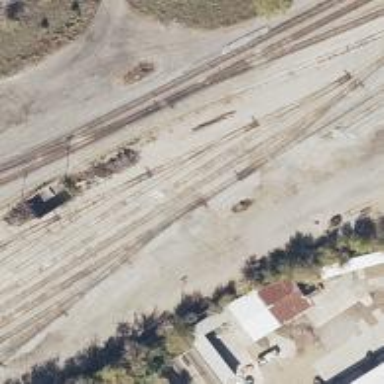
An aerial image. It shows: Railway yard used for servicing trains.